Interaction volume radius: 5 \u00c5
Interaction volume height: 45 \u00c5
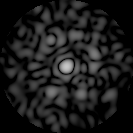
Disorder parameter: 0.8564